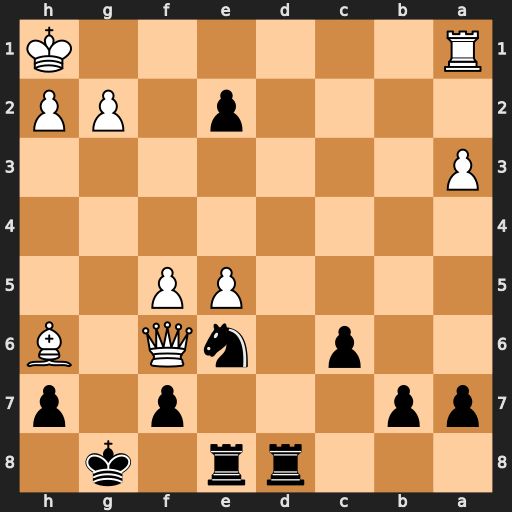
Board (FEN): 3rr1k1/pp3p1p/2p1nQ1B/4PP2/8/P7/4p1PP/R6K
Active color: b
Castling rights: -
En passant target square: -
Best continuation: Rd1+ Rxd1 exd1=Q#